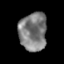
Tissue: skin
Cell type: Epithelial cells
Senescence score: 0.27
Nuclear area (px): 1033
Mean DAPI intensity: 125.913